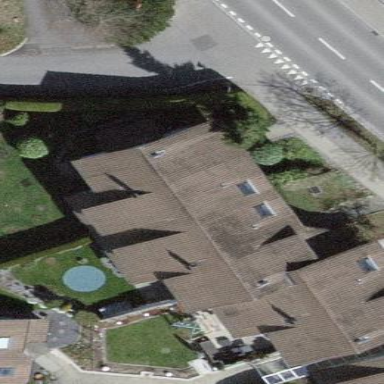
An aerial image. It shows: Residential building.